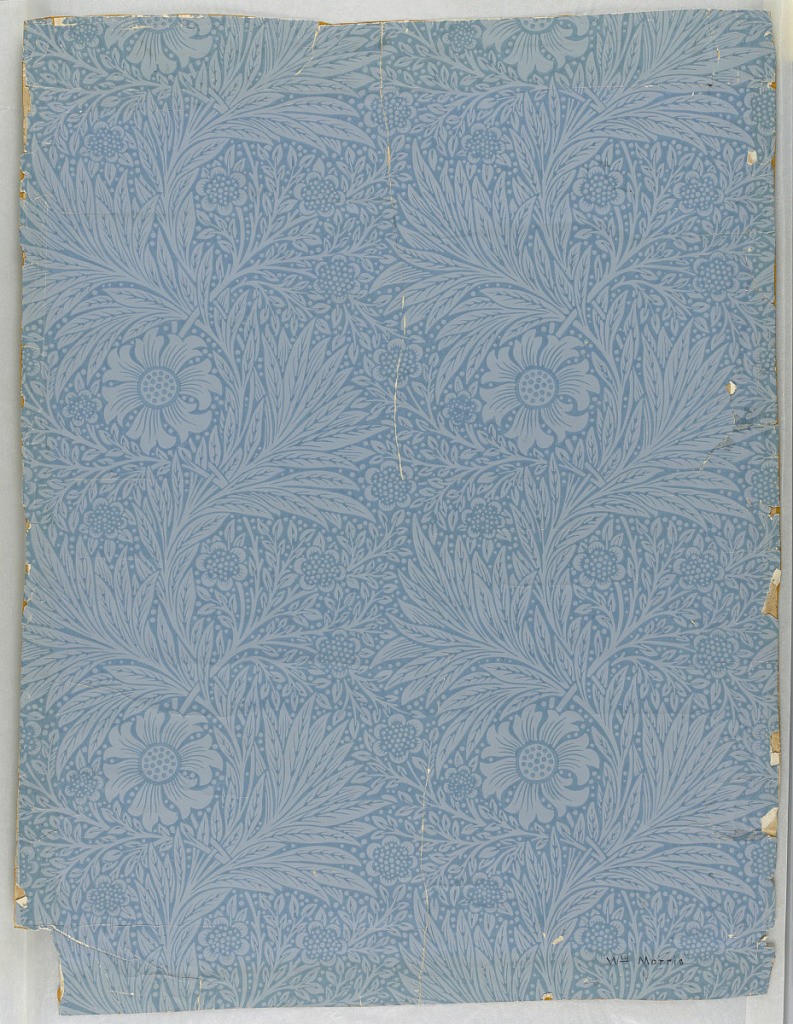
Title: Sidewall
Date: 1873
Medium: Block-printed
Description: Floral and foliate design, printed in shades of blue.